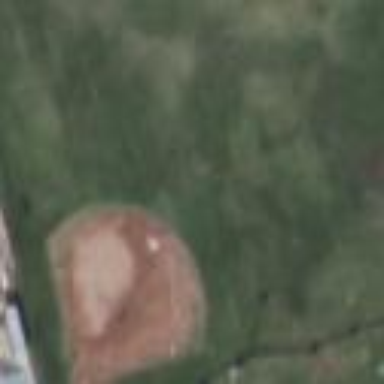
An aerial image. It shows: Baseball pitch for leisure and sports activities.